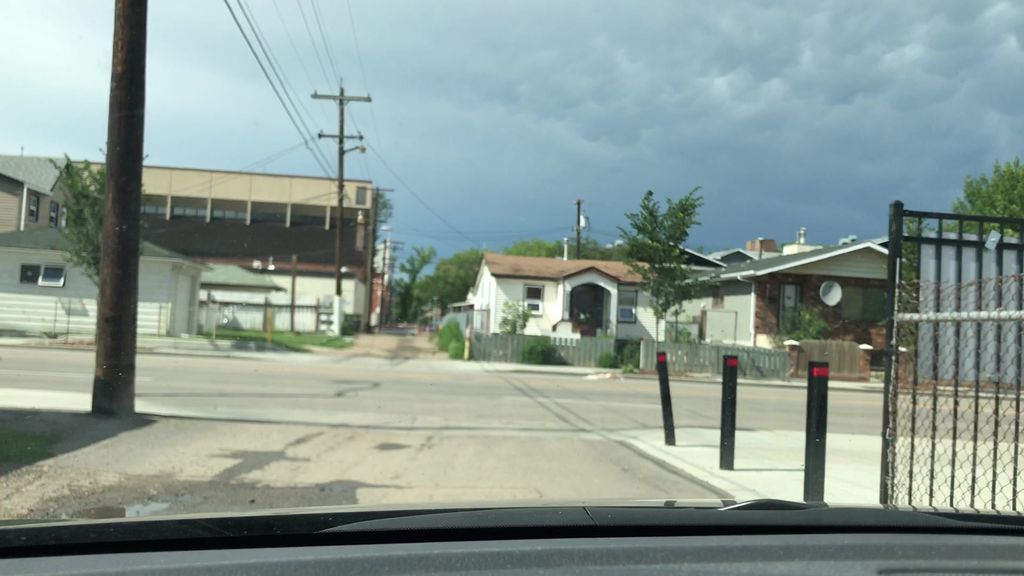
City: edmonton